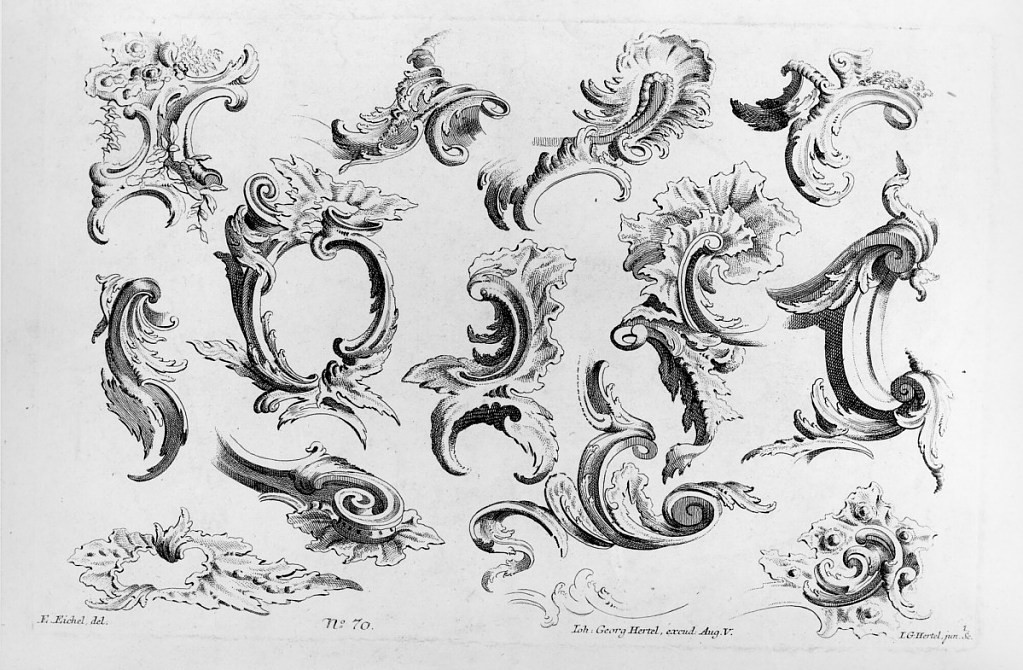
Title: Designs for Rocaille Motifs
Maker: Emmanuel Eichel, German, 1717–1782
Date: mid- 18th century
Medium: Engraving on white laid paper
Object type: Print
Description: Designs for rocaille motifs, featuring scrolls, rinceaux, and leaves, shown from various perspectives. The plate is signed and numbered.